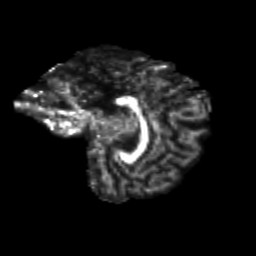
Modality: FA
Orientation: sagittal
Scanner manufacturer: siemens
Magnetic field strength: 3 T
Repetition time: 9.2 s
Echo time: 0.084 s